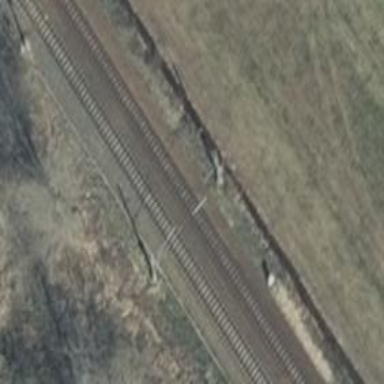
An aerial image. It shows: Milestone along the railway with catenary mast.